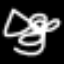
Label: squiggle